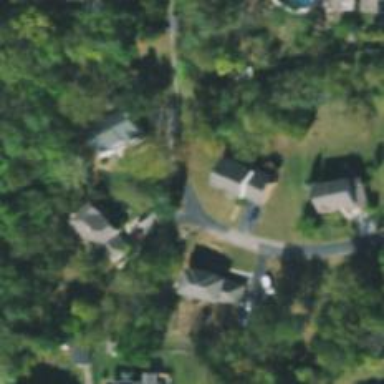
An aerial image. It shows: Shared driveway designated as service road.